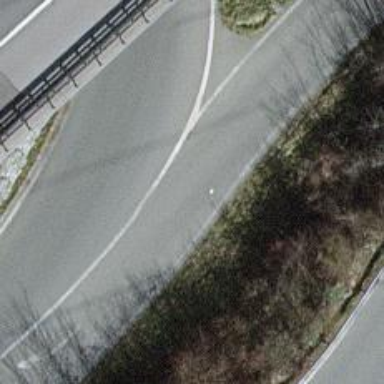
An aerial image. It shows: Road with "give way" sign.